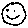
Label: smiley face